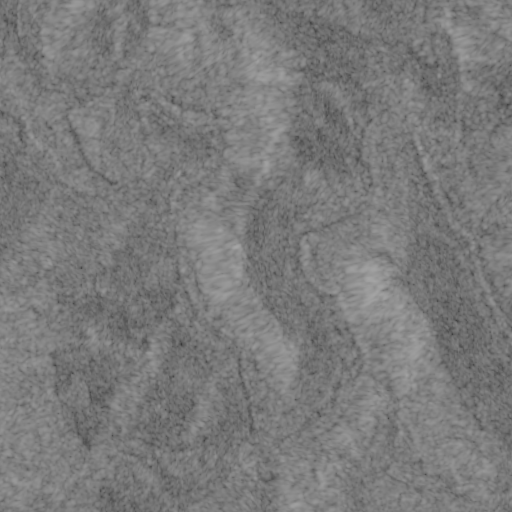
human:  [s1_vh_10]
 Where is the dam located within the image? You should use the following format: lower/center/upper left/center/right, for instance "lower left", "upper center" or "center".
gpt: The dam is located in the upper right of the image.
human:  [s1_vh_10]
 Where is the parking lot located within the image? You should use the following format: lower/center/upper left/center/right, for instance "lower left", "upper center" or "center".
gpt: The parking lot is located in the lower center of the image.
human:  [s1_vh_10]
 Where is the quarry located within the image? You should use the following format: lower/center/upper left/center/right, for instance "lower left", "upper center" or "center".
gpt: The quarry is located in the lower left of the image.
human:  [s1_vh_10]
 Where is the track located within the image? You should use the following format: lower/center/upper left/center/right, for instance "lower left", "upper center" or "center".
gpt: There is no track in the image.

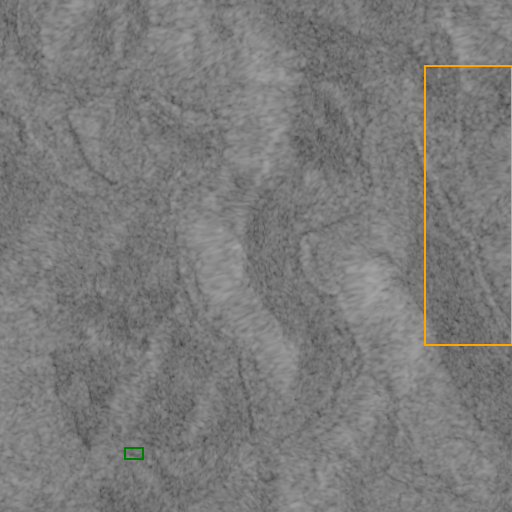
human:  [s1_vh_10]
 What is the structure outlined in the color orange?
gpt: The structure outlined in orange is a crop field.
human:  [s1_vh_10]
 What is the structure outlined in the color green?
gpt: The structure outlined in green is a quarry.
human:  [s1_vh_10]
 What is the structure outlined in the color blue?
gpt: There is no blue outline.